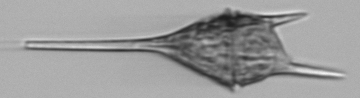
Label: Tripos_lineatus